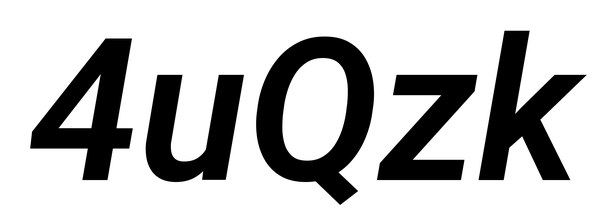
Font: Roboto-Italic_SemiBold_Italic